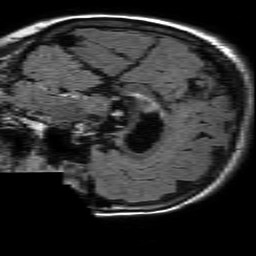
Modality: FLAIR
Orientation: sagittal
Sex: female
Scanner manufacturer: philips
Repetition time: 11 s
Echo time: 0.125 s